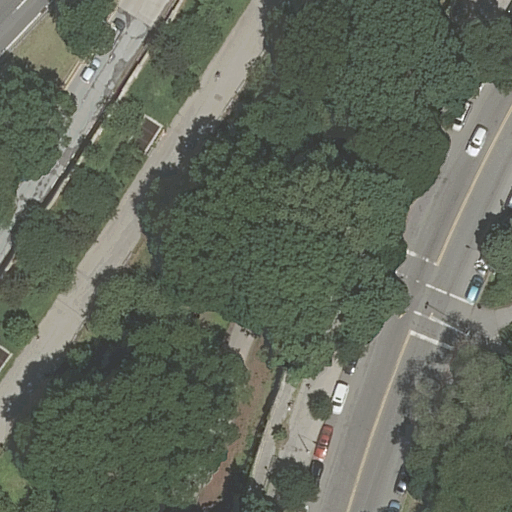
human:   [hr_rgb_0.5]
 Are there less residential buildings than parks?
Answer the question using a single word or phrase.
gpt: yes

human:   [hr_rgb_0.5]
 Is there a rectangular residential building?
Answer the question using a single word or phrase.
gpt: no

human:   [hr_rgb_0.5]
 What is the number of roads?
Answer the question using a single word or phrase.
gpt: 5

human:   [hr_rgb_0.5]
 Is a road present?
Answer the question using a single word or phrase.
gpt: yes

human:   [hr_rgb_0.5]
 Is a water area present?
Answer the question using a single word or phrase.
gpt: no

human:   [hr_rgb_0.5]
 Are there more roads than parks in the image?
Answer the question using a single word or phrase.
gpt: yes

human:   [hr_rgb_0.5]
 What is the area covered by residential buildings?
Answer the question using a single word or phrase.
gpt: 0m2

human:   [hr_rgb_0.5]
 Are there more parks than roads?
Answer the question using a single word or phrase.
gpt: no

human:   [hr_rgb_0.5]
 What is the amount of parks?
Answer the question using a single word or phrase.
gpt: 2

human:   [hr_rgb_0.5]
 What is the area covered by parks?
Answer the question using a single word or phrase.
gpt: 14251m2

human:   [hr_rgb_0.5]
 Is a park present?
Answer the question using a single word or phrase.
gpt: yes

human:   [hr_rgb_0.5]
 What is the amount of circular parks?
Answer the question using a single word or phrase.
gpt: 0

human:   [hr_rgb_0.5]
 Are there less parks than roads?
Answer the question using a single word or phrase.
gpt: yes

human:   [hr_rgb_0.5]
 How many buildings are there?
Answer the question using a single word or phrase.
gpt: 0

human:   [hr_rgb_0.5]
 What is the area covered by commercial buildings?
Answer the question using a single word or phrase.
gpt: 0m2

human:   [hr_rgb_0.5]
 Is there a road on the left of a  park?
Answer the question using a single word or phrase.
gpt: yes

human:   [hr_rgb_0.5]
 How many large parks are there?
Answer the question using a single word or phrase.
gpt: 2

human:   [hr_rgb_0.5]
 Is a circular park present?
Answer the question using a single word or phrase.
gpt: no

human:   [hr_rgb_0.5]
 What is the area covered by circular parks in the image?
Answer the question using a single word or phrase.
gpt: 0m2

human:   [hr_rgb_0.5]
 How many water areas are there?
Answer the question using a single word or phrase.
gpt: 0

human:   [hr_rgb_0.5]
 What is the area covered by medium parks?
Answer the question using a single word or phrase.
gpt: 0m2

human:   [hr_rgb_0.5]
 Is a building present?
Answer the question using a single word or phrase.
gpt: no

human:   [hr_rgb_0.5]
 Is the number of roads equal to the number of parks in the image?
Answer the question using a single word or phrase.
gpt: no

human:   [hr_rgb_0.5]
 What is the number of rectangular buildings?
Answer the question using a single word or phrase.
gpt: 0

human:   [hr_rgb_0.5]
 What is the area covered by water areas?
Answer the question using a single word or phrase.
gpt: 0m2

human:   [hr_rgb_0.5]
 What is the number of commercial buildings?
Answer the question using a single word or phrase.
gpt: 0

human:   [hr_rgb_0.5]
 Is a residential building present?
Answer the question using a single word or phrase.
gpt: no

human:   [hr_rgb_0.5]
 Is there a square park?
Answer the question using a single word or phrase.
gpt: no

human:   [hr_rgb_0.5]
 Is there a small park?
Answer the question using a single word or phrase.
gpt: no

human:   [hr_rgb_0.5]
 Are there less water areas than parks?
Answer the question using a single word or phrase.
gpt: yes

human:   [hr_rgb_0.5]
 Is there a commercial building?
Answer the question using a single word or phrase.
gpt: no

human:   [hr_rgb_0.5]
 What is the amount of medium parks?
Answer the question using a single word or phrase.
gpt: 0

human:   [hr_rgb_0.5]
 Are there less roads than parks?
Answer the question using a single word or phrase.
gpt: no

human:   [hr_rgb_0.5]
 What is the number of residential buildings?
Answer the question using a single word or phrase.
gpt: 0

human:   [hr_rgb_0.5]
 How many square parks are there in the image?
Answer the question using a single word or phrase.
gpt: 0

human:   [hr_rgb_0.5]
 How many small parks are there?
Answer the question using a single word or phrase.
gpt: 0

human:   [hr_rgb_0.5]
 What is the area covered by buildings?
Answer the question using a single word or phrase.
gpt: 0m2

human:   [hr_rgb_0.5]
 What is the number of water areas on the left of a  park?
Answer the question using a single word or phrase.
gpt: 0

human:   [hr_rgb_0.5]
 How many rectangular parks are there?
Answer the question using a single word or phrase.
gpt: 1

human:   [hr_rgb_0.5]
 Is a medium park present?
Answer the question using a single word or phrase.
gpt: no

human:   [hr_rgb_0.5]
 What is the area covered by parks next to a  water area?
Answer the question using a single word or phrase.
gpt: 0m2

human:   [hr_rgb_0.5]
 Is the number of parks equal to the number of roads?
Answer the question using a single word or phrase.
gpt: no

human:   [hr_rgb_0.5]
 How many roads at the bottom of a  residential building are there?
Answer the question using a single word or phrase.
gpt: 0

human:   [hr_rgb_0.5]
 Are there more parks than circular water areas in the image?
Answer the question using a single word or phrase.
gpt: yes

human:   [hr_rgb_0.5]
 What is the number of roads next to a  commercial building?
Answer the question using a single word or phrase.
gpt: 0

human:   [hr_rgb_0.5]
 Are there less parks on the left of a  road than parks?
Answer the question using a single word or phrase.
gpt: yes

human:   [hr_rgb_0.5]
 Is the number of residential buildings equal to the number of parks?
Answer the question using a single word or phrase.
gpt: no

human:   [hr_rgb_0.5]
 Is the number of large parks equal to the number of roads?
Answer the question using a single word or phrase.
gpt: no

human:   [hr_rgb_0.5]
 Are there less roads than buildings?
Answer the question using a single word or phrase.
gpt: no

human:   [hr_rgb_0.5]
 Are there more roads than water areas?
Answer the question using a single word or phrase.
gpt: yes

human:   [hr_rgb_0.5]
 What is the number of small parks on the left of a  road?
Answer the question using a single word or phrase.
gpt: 0

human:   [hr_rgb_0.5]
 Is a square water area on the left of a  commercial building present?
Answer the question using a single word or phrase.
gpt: no

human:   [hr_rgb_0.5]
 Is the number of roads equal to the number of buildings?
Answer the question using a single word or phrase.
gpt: no

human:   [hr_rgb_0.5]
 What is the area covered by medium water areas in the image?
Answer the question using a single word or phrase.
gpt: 0m2

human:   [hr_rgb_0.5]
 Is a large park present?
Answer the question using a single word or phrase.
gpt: yes

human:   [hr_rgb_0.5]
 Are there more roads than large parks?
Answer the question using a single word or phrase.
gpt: yes

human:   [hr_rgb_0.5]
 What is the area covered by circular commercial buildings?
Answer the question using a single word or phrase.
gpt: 0m2

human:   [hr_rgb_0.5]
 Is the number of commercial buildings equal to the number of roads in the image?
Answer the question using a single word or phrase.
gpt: no

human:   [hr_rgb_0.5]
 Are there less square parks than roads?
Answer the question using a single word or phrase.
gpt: yes

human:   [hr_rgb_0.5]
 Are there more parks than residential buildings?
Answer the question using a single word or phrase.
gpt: yes

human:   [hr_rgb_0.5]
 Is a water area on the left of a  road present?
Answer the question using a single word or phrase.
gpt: no

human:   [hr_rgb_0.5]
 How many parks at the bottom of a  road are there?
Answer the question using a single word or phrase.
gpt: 1

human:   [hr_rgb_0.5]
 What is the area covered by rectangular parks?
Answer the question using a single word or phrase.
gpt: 3958m2

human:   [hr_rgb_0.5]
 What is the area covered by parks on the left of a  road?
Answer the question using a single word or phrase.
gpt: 3958m2